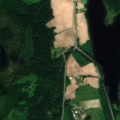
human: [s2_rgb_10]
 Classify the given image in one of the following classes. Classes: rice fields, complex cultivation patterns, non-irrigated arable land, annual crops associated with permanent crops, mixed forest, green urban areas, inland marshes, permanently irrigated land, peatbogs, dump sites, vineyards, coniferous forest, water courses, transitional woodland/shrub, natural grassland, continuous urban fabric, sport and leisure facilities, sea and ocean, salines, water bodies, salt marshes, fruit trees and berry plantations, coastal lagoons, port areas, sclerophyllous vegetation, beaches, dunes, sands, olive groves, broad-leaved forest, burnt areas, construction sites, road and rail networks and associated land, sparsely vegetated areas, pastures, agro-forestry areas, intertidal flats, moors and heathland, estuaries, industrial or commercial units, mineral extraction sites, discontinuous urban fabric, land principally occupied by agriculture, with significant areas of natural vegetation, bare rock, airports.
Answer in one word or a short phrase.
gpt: non-irrigated arable land, coniferous forest, mixed forest, transitional woodland/shrub, water bodies